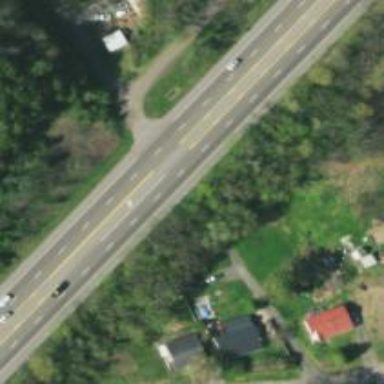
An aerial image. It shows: Trunk link highway.